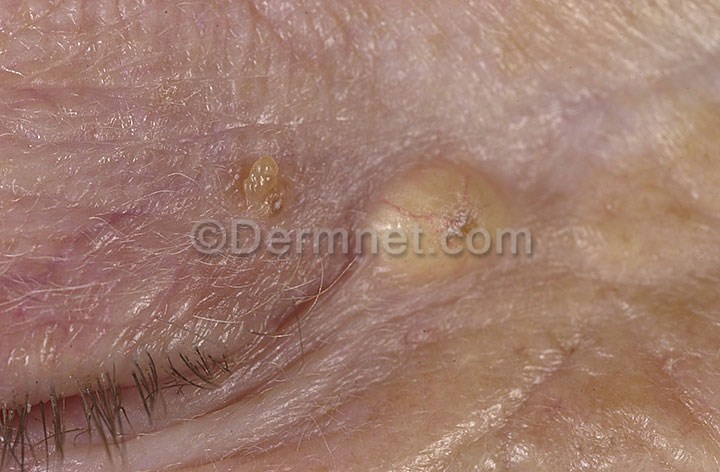
Disease: Seborrheic Keratoses and other Benign Tumors